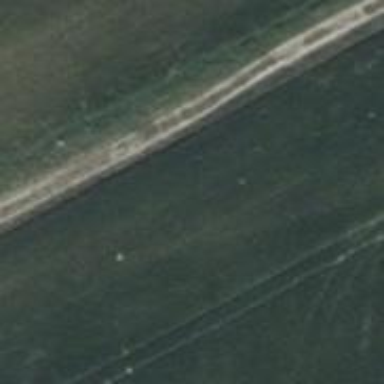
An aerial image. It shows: Track with ground surface of grade 3.